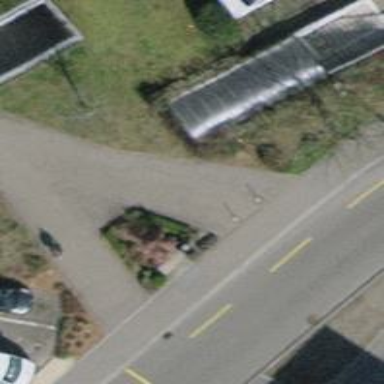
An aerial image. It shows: Steps with paving stones. Ramp is also available.